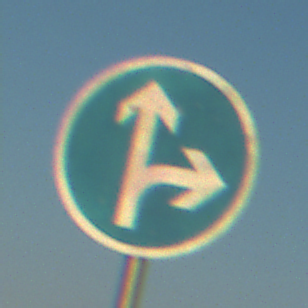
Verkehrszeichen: VorgeschriebeneFahrtrichtungGeradeausOderRechts
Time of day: SunriseSunset
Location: Outdoor (Beach)
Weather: Clear
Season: NotSpecified
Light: Natural